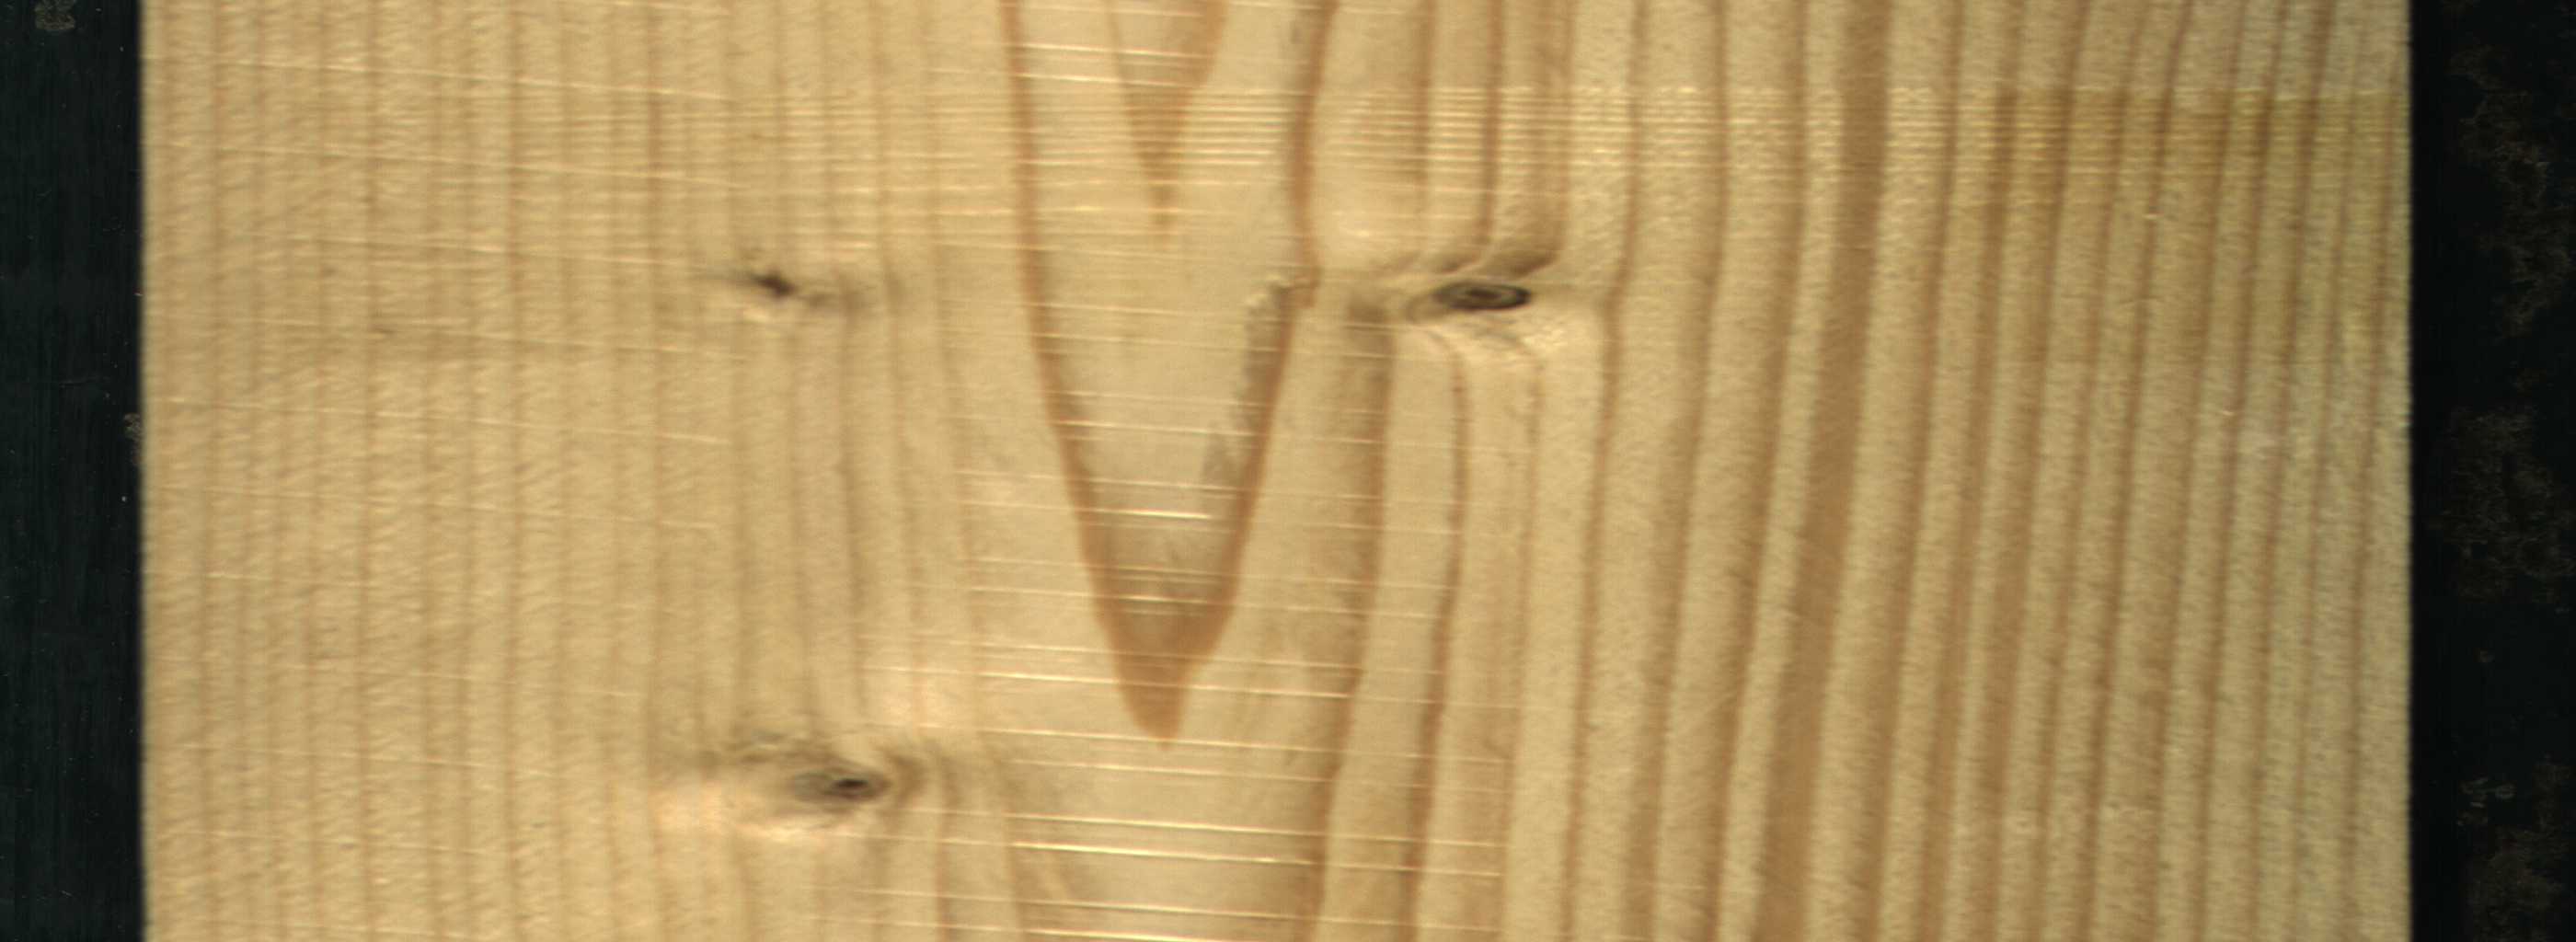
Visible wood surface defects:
Live_Knot
Live_Knot
Live_Knot